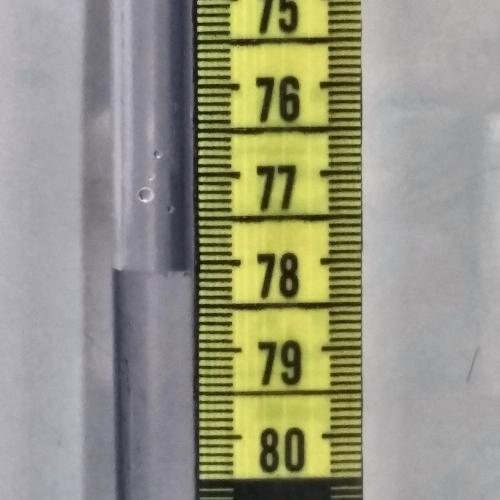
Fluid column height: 78.1 cm